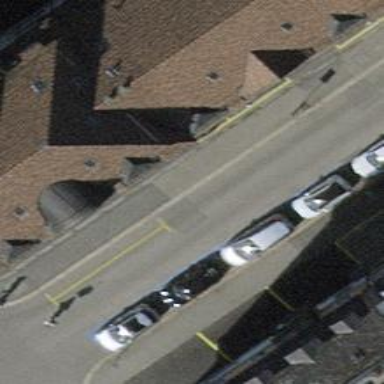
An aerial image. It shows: Parking lane area.